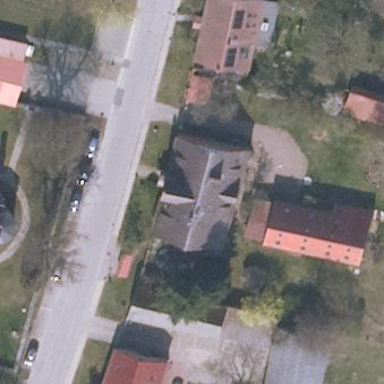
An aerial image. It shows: Building.